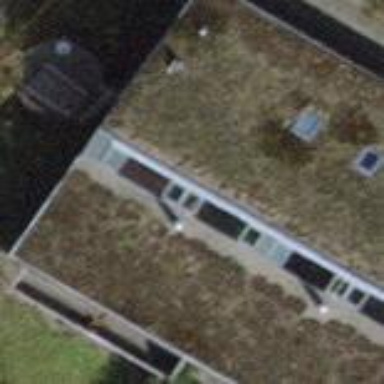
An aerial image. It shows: Terrace building.